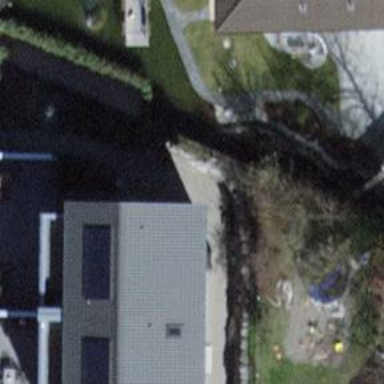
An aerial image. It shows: Building with ridge on the roof.